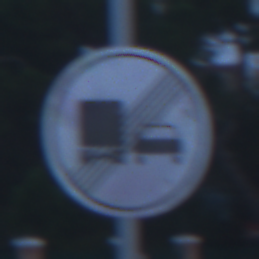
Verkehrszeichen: EndeUeberholverbotKraftfahrzeuge
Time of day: Dawn
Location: Outdoor (Urban)
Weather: PartlyCloudy
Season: NotSpecified
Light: Natural